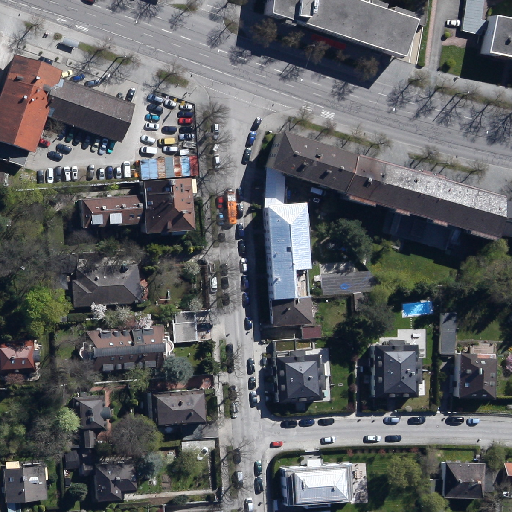
Referring expression: car